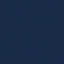
Land use / land cover class: SeaLake